Interaction volume radius: 5 \u00c5
Interaction volume height: 10 \u00c5
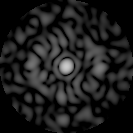
Disorder parameter: 0.8731